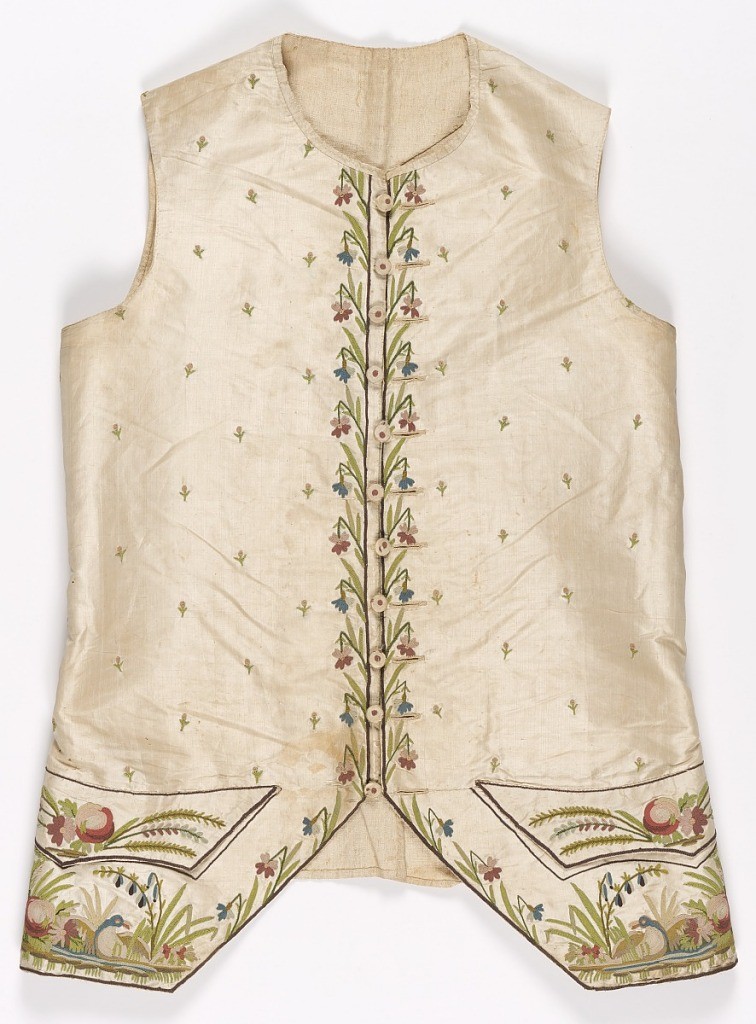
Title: Waistcoat
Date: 1760–1780
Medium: silk Technique: chain stitch embroidery on taffeta
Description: Gentleman's waistcoat in cream-white taffeta in a cutaway style and collarless with shaped pocket flaps. Front embroidered in small detached flower sprigs while the center front has blue and pink flowers with long green leaves. Pockets embroidered with larger pink flowers, and area below pocket flaps has a duck in a pond surrounded by flowers.